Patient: sex F, age 63
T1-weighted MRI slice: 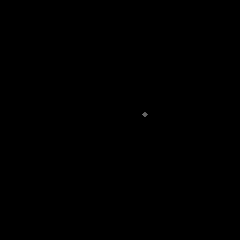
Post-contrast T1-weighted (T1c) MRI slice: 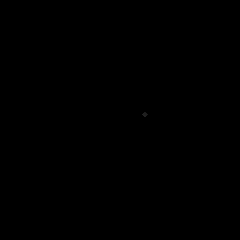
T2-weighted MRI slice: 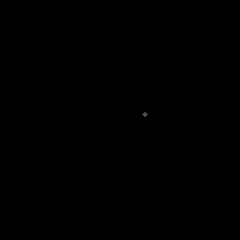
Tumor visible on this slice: no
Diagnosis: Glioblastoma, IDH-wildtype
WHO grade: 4